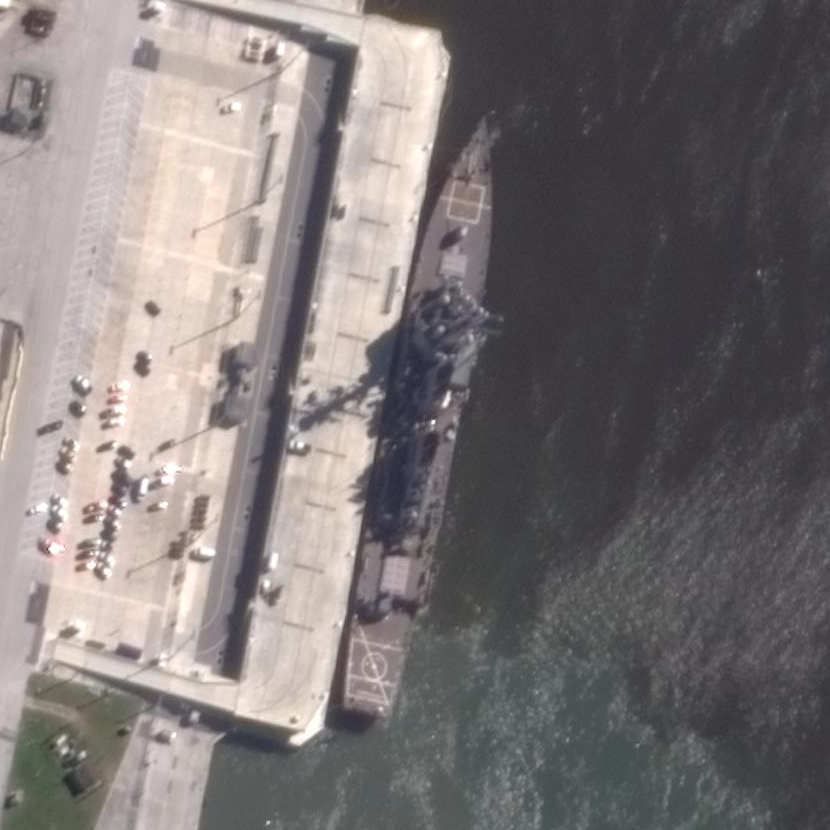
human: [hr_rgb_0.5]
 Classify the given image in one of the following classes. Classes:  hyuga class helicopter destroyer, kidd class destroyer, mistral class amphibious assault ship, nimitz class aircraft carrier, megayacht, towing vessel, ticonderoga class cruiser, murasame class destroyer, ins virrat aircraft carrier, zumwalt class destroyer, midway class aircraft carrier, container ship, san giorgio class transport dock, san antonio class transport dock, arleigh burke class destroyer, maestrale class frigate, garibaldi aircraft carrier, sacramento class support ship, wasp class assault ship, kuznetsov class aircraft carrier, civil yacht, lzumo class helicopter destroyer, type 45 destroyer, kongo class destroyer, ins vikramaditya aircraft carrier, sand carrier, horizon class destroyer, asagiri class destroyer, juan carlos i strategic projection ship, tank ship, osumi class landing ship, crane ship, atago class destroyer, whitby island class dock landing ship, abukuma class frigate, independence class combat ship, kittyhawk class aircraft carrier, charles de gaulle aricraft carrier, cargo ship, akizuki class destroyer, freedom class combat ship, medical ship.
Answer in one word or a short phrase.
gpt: Arleigh Burke class destroyer